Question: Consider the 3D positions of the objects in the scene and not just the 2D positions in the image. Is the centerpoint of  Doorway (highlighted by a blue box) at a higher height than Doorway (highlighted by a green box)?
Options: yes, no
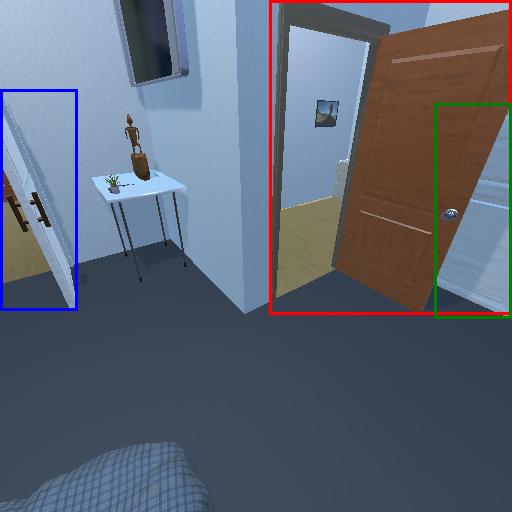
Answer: yes